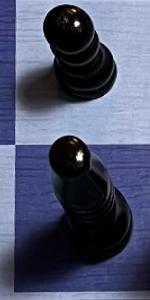
Label: Bishop_Black